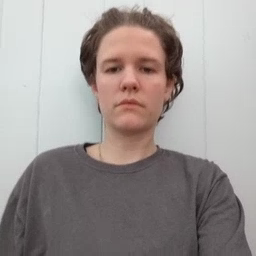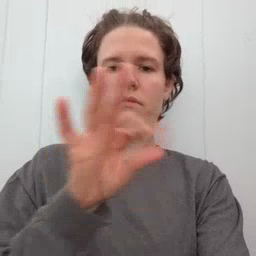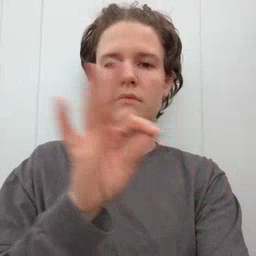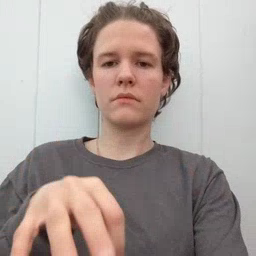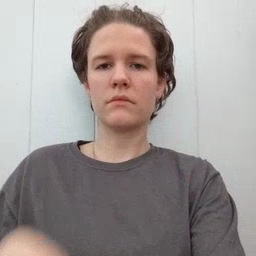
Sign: frenchfries